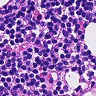
Metastatic tissue present: no